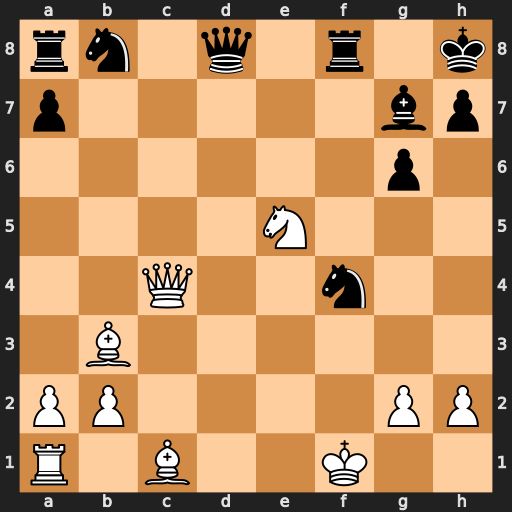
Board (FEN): rn1q1r1k/p5bp/6p1/4N3/2Q2n2/1B6/PP4PP/R1B2K2
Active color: w
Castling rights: -
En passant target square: -
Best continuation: Qg8+ Rxg8 Nf7#